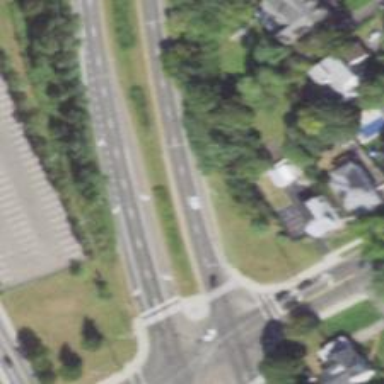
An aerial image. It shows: Trunk highway with expressway features.